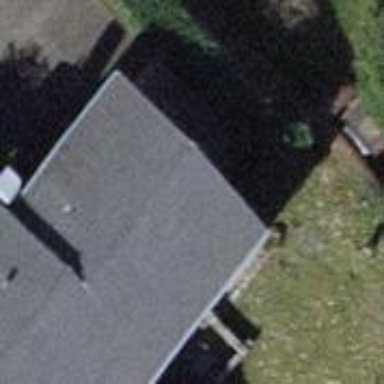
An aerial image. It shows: Building with tiled roof.